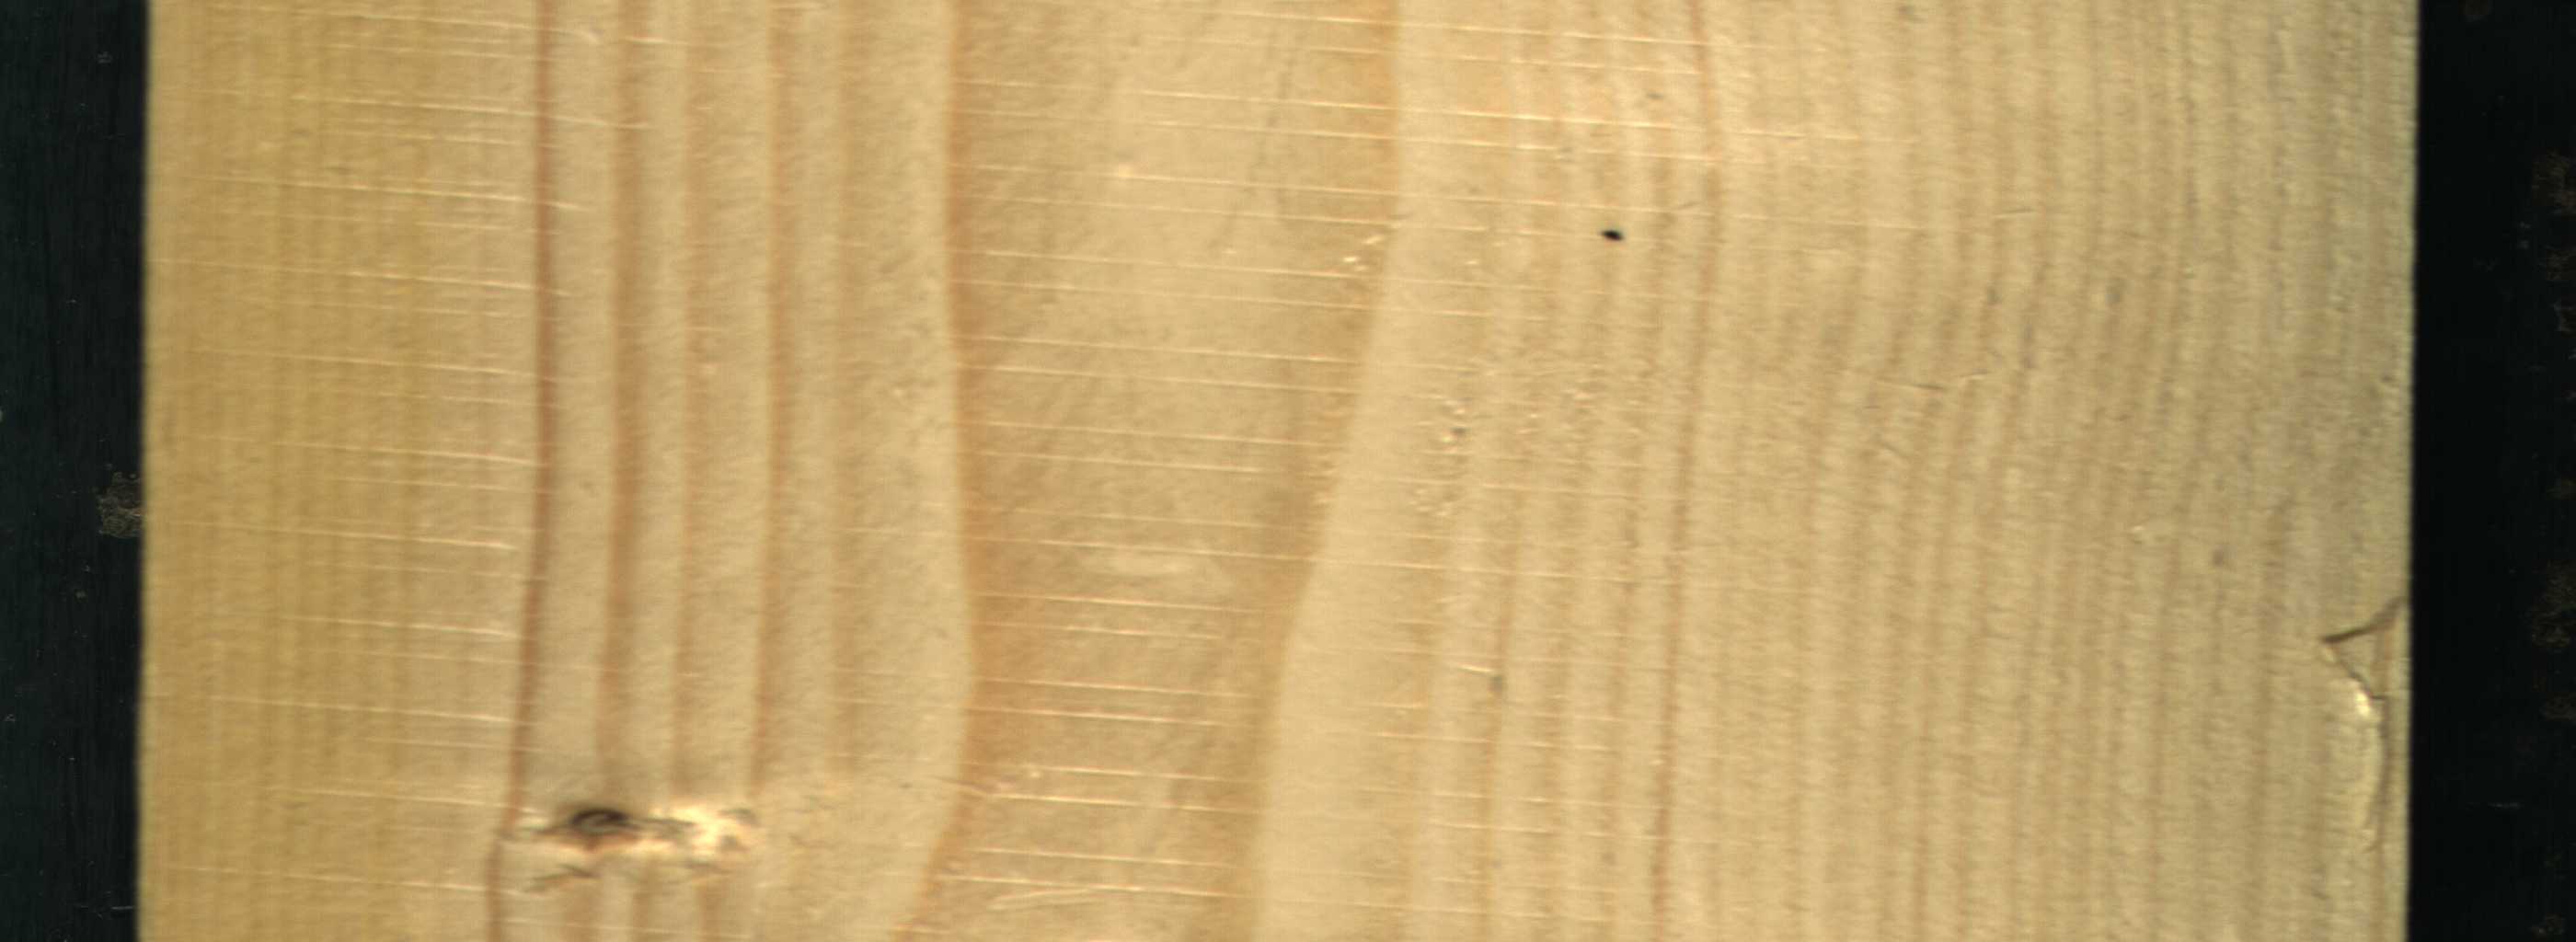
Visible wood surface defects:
Live_Knot